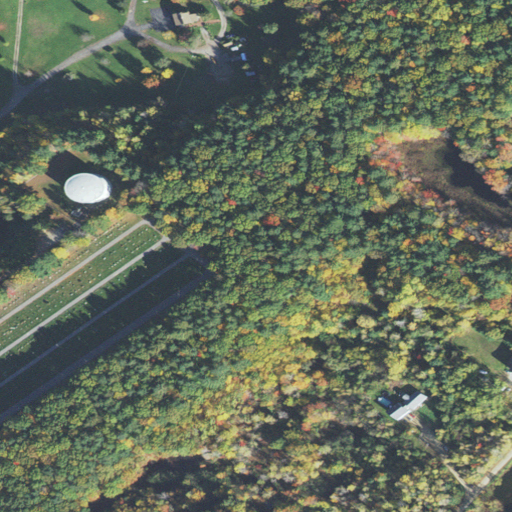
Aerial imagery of mountain in Maine named Bolt Hill containing mixed forest, evergreen forest, pasture, woody wetlands, low intensity development, deciduous forest, medium intensity development, open development, high intensity development, and open water